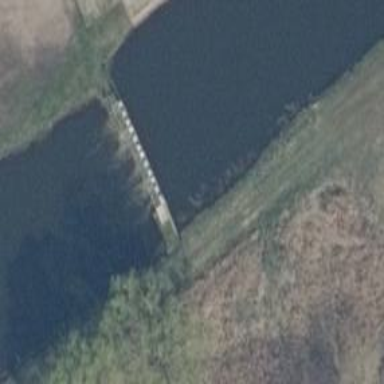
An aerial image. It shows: Weir in waterway.